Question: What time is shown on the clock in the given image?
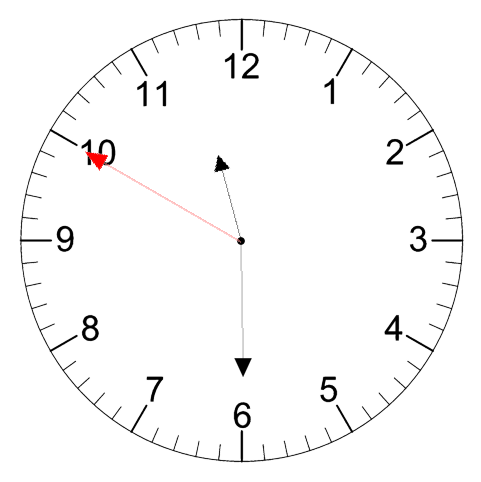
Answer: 11:29:50